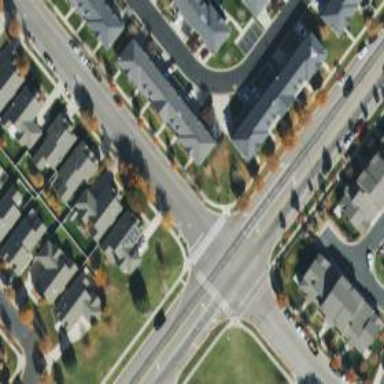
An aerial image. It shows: Residential road with sidewalk on the left.